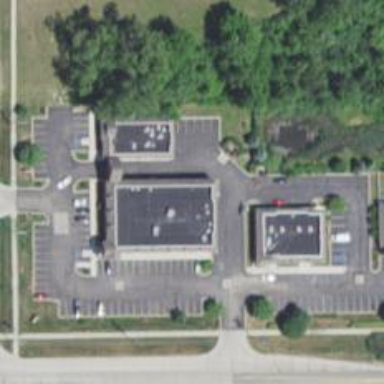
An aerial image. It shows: Pharmacy providing healthcare services.